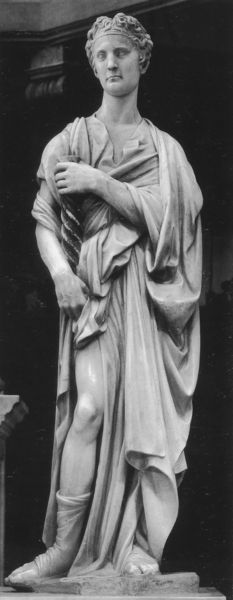
Titel: Grabmal des Bartolomeo Aragazzi
Künstler: Michelozzo
Standort: Montepulciano, Dom (EU - I - Toskana)
Schlagwörter: dunkel, hand, mann, marmor, weiss, arm, falten, figur, gewand, kelch, mantel, stehend, krone, locken, schön, keramik, skulptur, statue, bein, schuhe, crown, folds, hands, kaiser, king, robes, sword, white, dress, face, falte, hair, lady, nose, old, portrait, robe, woman, sheet, knie, becher, antike, blanc, kranz, rom, römer, classic, classical, greek, man, mythology, roman, stone, toga, griechisch, ear, head, young, boy, eyes, feet, noble, black and white, chin, fabric, mouth, boots, myth, curls, photo, sculpture, römisch, toge, drape, drapery, marble, person, emperor, human, arms, draped, neck, pose, michelangelo, historical, history, rome, roma, da vinci, foot, shoes, boot, eye, legs, finger, fingers, god, goddess, sandals, book, figure, headband, elegant, cheek, neoclassical, clothing, forehead, pedestal, contraposto, standing, marbre, drink, staff, photograph, greece, knee, leg, posed, muscles, serious, historic, romain, official, composed, contrapposto, dressed, curly hair, brows, curly, carved, somber, calf, law, regal, wrap, judge, kutte, gender, ceaser, posing, citoyen, griechen, mortal, sock, semi-naked, gaius, footwear, archival, handes